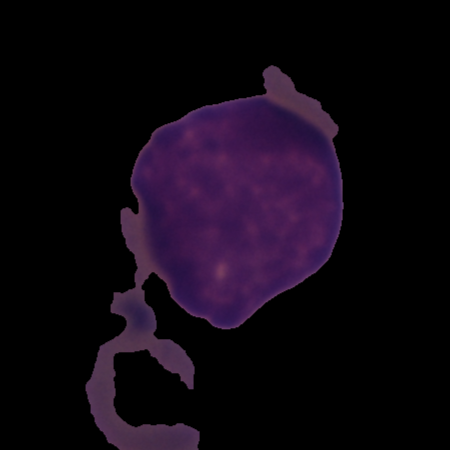
Label: cancer